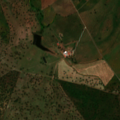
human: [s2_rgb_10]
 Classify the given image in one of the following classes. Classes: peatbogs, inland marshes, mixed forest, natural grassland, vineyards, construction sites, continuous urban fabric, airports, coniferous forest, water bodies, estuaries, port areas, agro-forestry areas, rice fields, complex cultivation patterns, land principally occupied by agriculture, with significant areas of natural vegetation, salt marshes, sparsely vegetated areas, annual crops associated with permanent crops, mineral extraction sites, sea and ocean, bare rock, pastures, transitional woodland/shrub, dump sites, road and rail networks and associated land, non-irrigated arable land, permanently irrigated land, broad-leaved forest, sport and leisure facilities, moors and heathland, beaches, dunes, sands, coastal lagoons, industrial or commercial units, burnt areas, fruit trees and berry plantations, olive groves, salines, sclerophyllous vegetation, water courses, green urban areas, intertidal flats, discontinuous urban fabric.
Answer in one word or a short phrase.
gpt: olive groves, agro-forestry areas